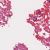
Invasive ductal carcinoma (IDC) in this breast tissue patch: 0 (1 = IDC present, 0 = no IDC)